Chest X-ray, AP view. Patient: 54 years old, sex F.
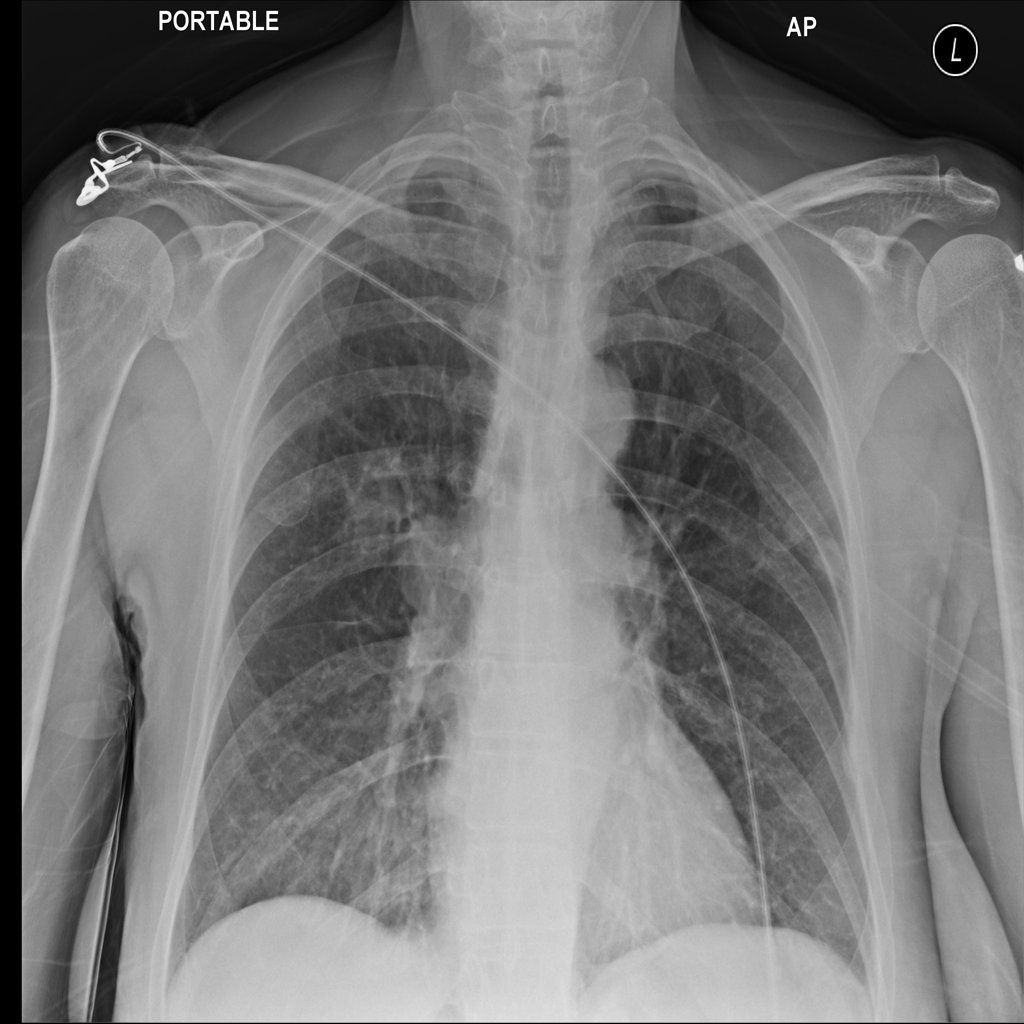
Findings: Mass